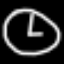
Label: clock